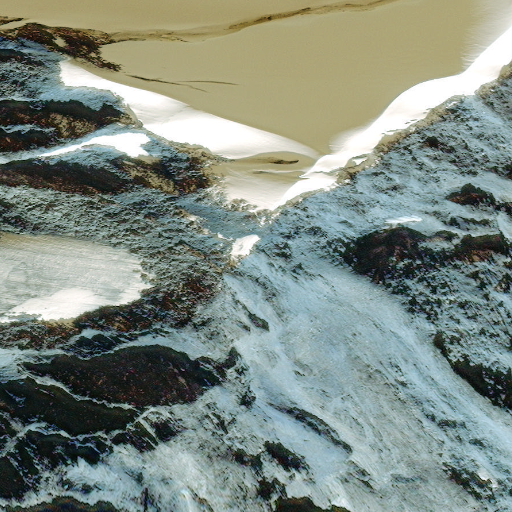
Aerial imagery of mountain in Alaska named Mount Swineford containing only unknown